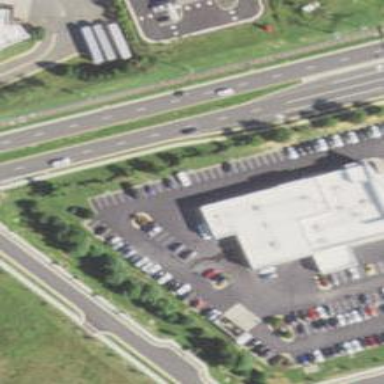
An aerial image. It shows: Building that houses car shop.